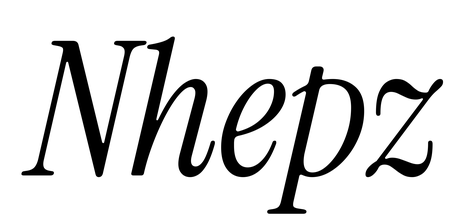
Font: InstrumentSerif-Italic